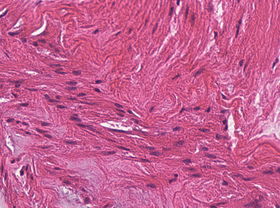
Tumor epithelial tissue: no
Tumor-associated stroma tissue: yes
Normal tissue: no